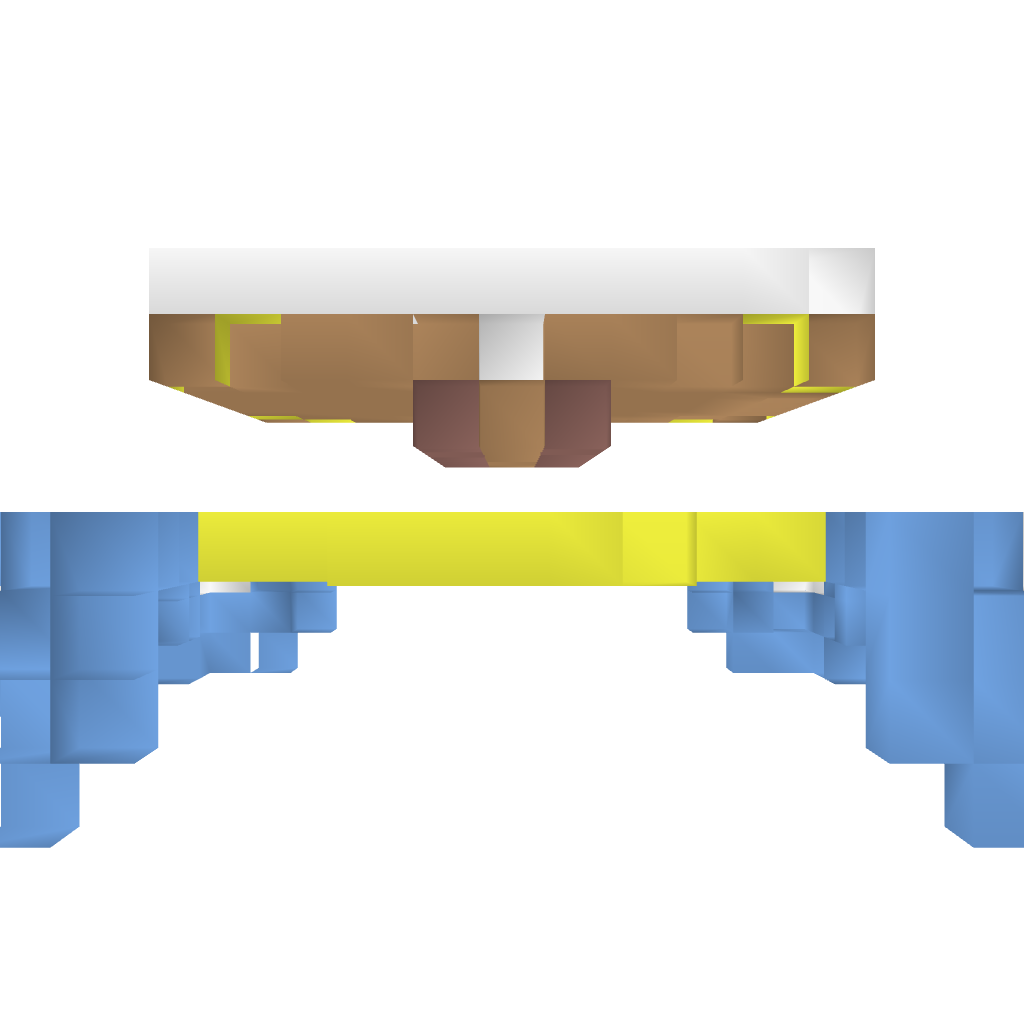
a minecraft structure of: Large Enchantment Table bad low quality